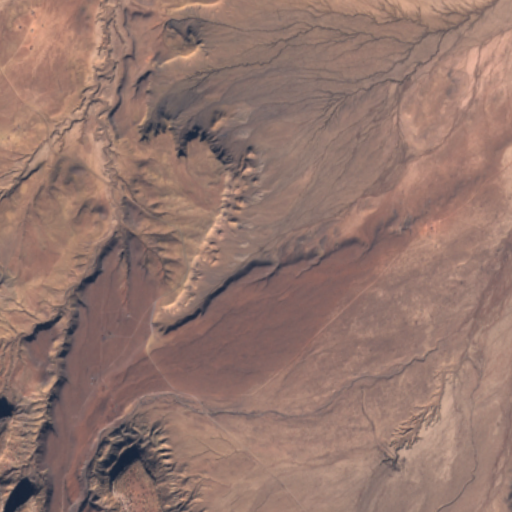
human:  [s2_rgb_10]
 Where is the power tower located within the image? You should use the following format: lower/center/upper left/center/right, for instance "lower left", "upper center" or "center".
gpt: The power tower is located in the upper left of the image.
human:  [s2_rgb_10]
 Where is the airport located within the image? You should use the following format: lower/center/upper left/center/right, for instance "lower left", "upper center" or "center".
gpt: There is no airport in the image.